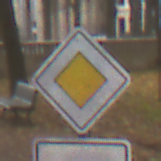
Verkehrszeichen: Vorfahrtsstrasse
Zusatzzeichen unten: VerlaufVorfahrtsstrasse6
Umgebung: Outdoor, Nature
Tageszeit: Midday
Wetter: Overcast
Licht: Natural
Jahreszeit: NotSpecified
Kontrast: LowContrast